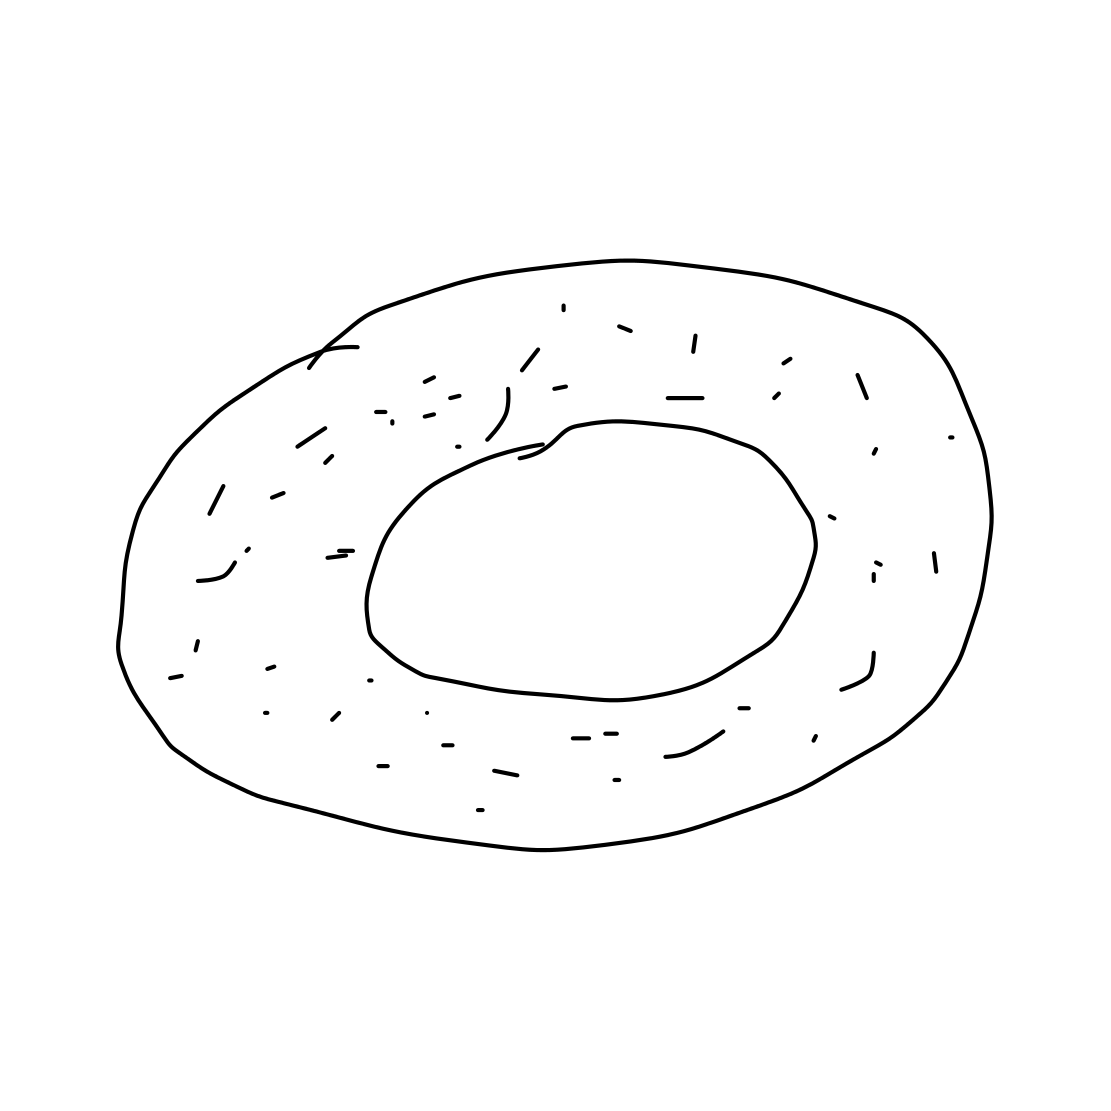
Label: donut